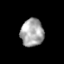
Tissue: skin
Cell type: Epithelial cells
Senescence score: 0.2699
Nuclear area (px): 622
Mean DAPI intensity: 167.307